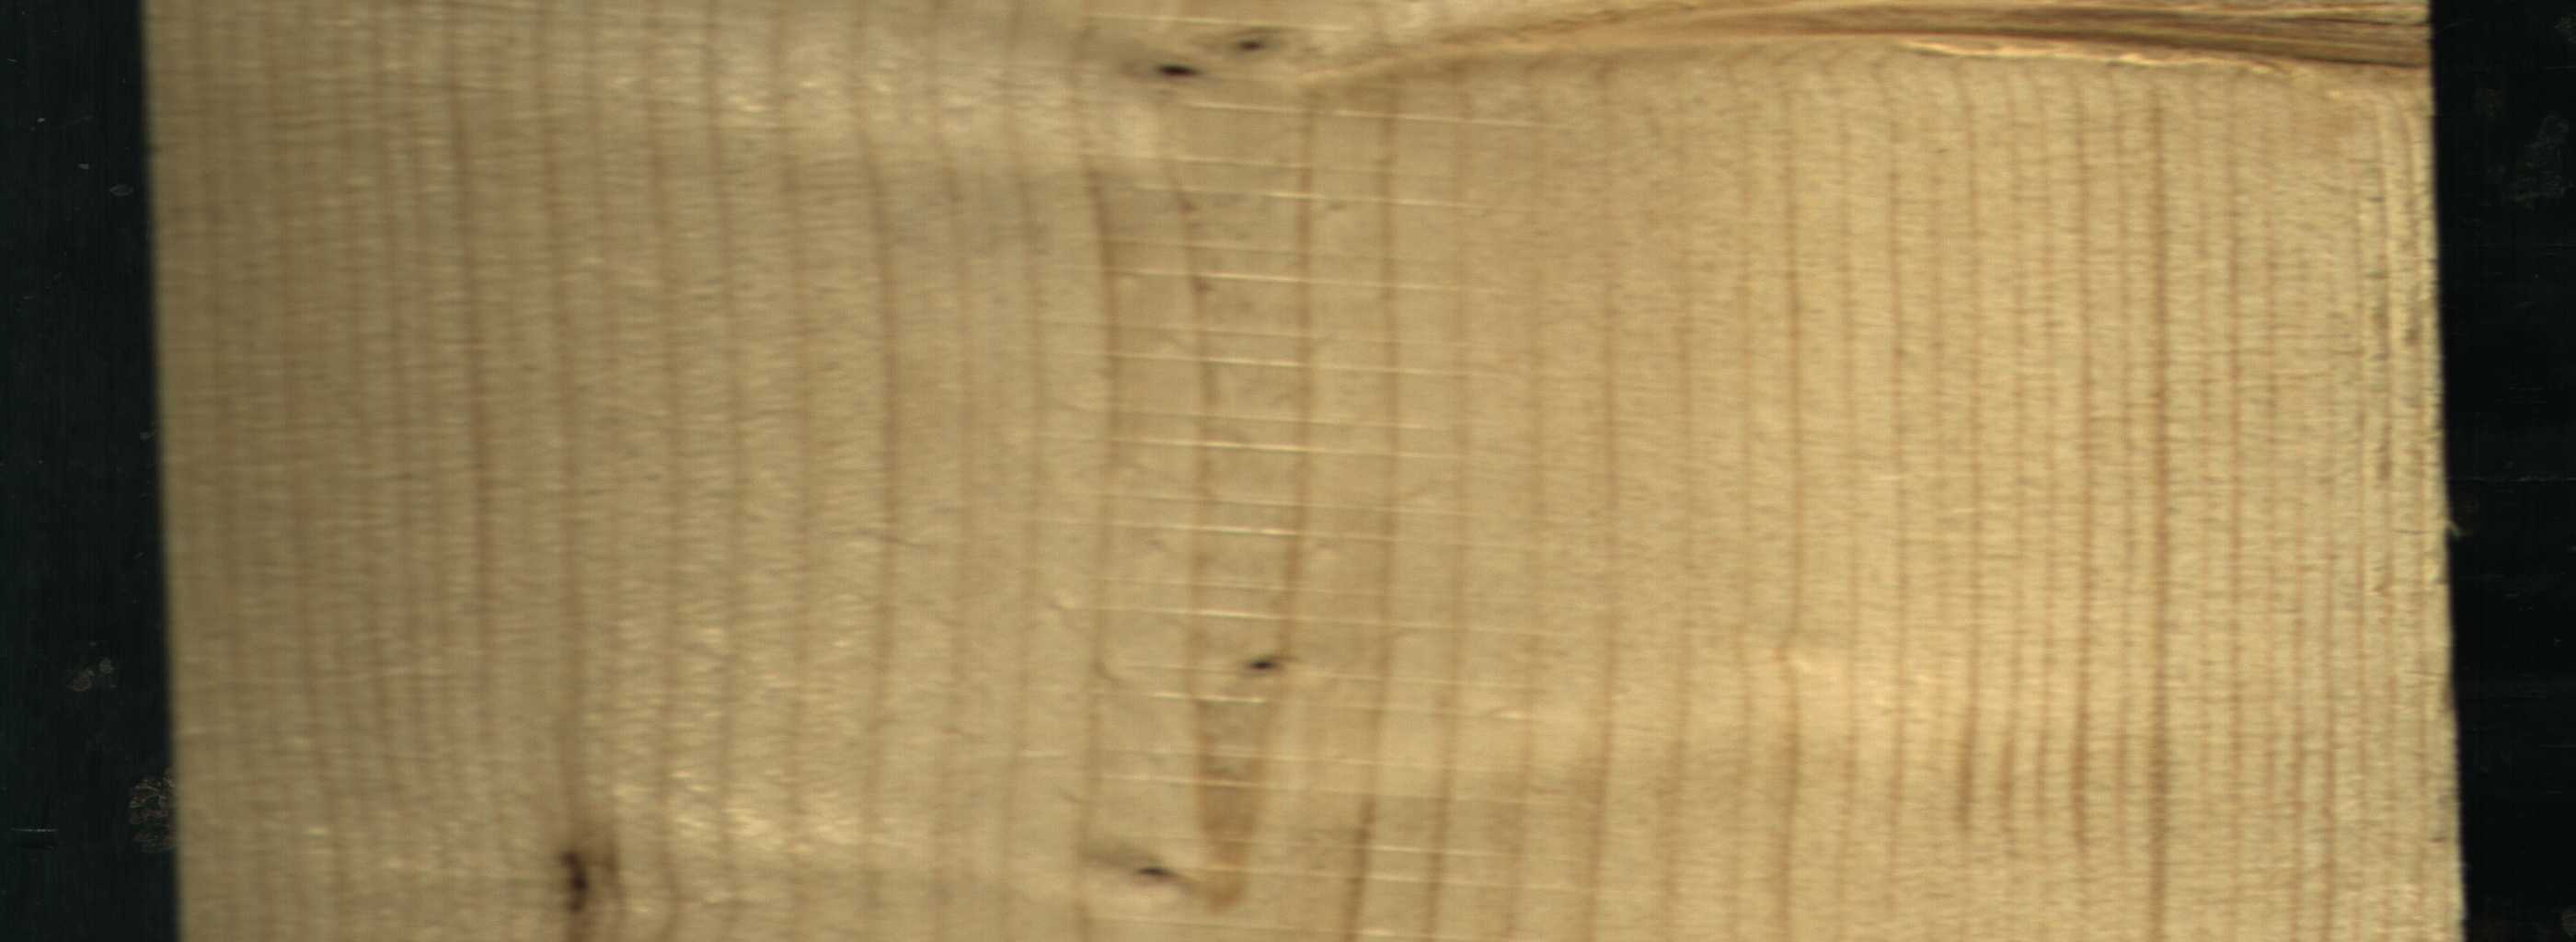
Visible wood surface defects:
resin
Dead_Knot
Dead_Knot
Live_Knot
Live_Knot